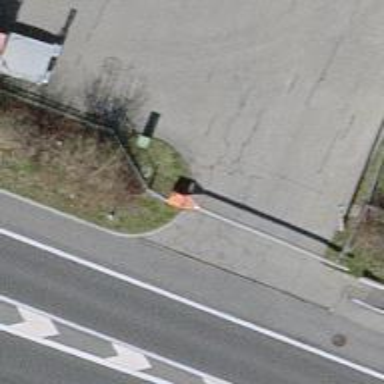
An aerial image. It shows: Lift gate barrier.